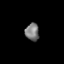
Tissue: skin
Cell type: Others
Senescence score: 0.7214
Nuclear area (px): 236
Mean DAPI intensity: 122.411